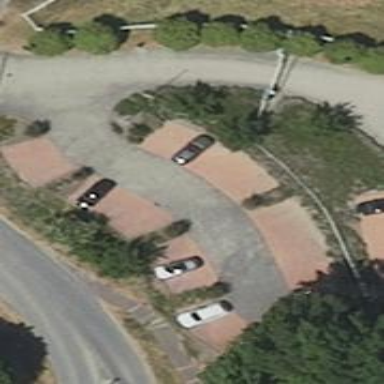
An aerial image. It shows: Parking aisle designated as service road.